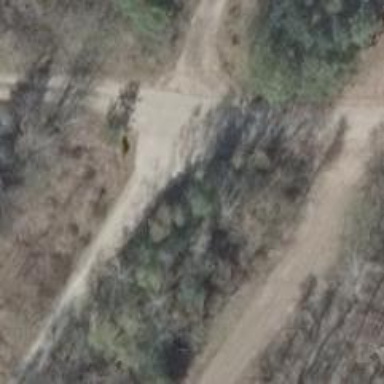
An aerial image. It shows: Unclassified road.